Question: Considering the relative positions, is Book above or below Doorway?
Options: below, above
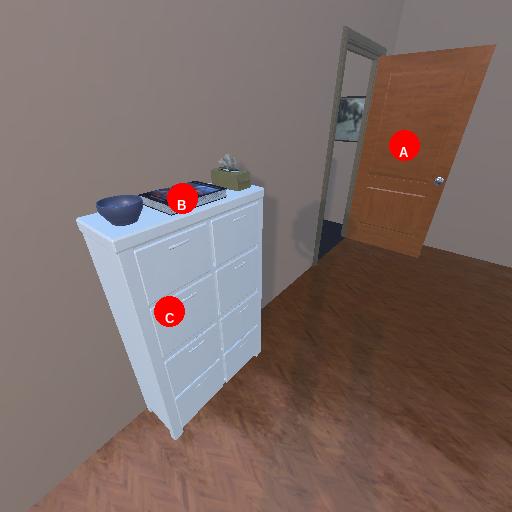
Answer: below